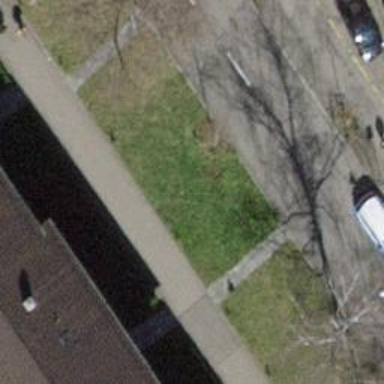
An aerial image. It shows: Avenue lined with trees.